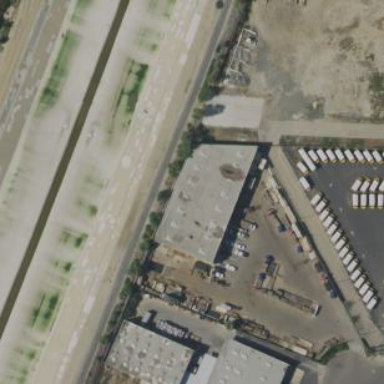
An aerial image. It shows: Commercial building.